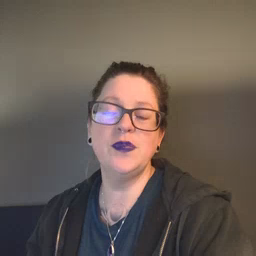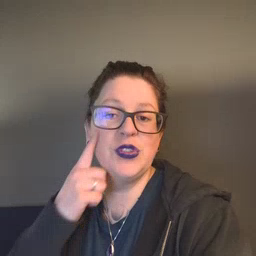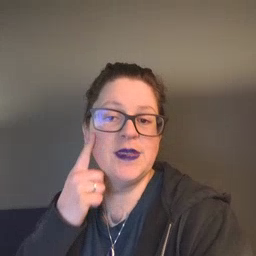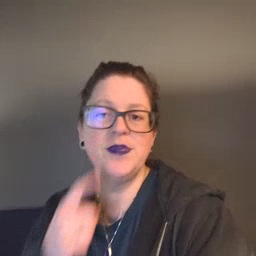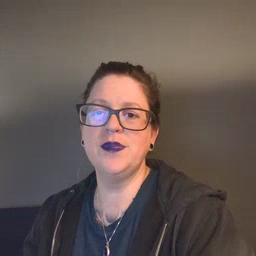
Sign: cheek